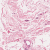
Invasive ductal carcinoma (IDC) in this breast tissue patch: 0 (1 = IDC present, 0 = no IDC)